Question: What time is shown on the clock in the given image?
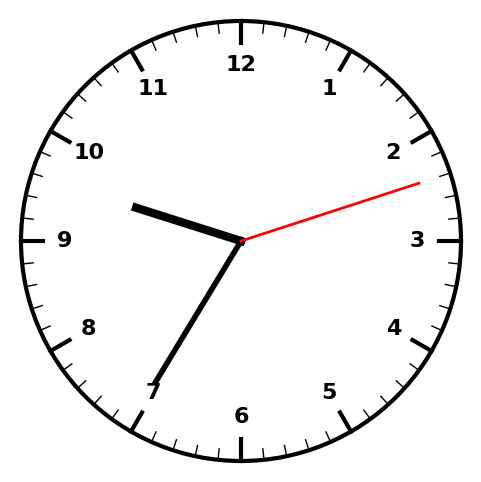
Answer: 09:35:12